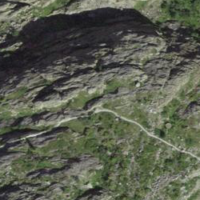
EUNIS habitat code: 50
Species observed at this site:
Chamaenerion dodonaei